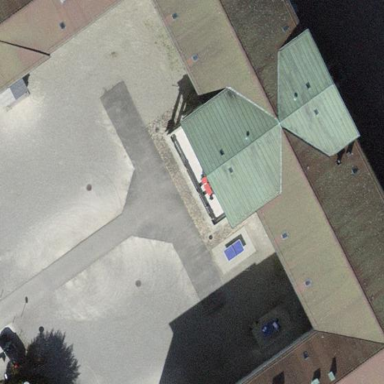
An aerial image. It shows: School building.